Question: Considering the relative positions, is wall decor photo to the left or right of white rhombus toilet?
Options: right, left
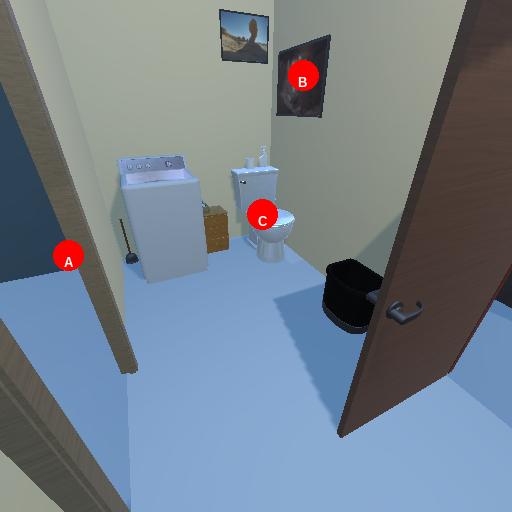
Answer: right